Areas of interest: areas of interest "Theater"
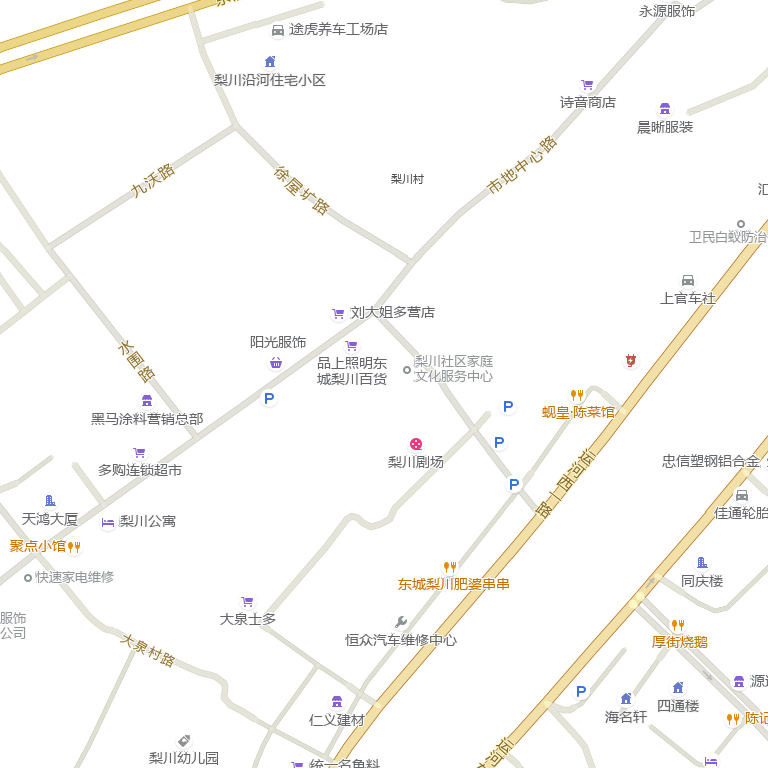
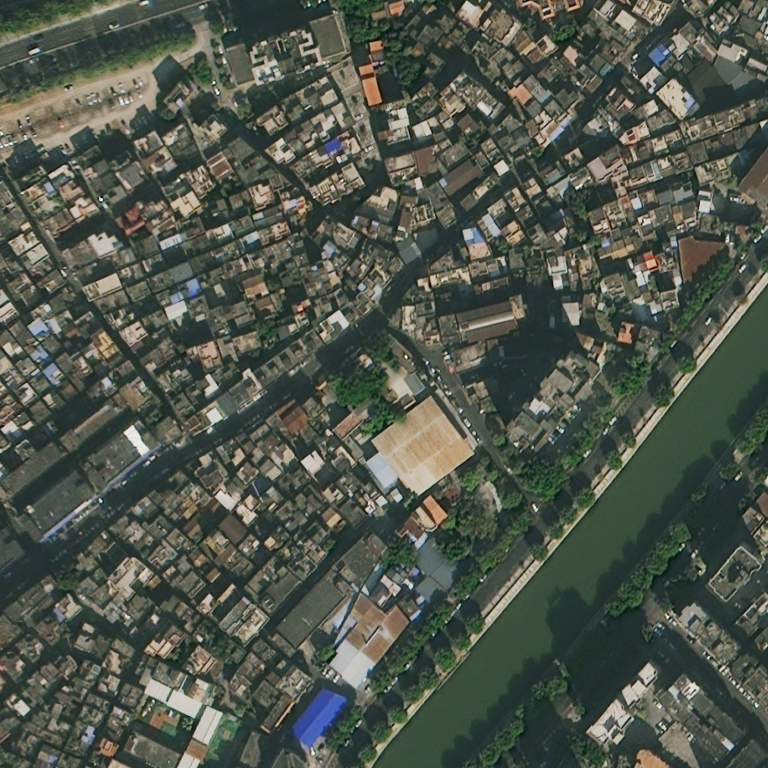